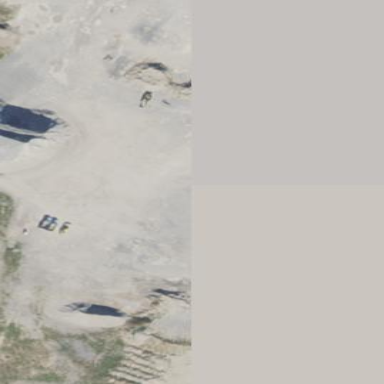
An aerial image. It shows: Quarry area.